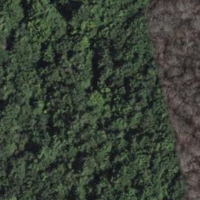
EUNIS habitat code: 41
Species observed at this site:
Mercurialis perennis